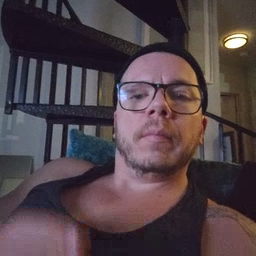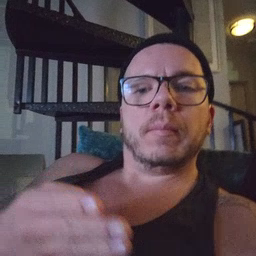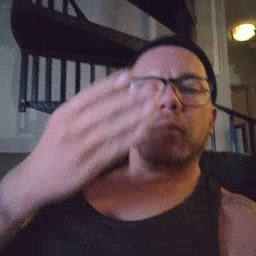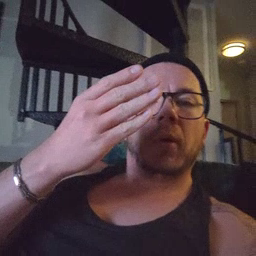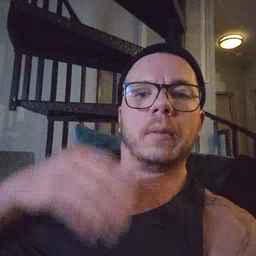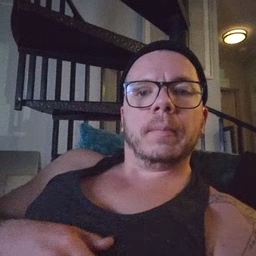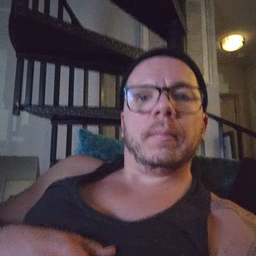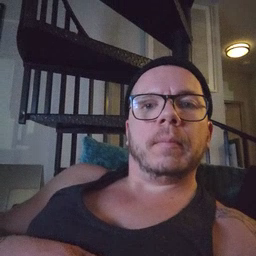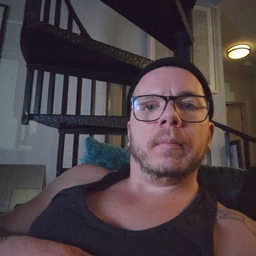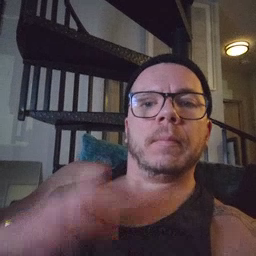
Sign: morning